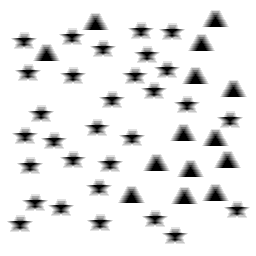
Squares: 0
Triangles: 14
Stars: 30
Total shapes: 44